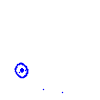
Particle: proton